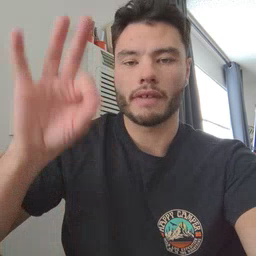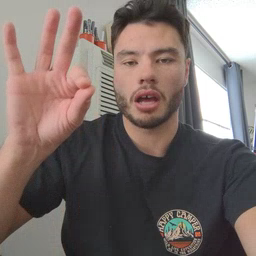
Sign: find